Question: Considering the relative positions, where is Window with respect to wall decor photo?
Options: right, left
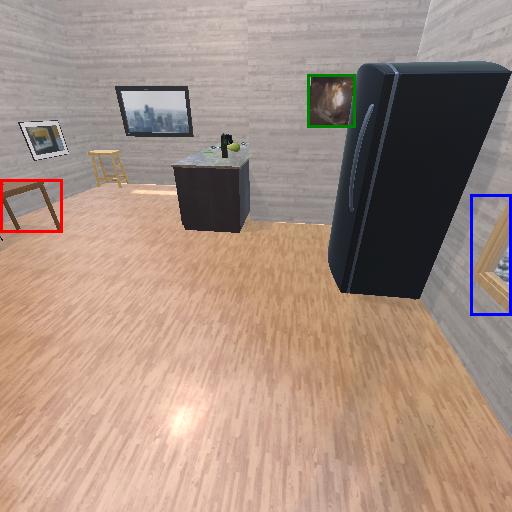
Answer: right